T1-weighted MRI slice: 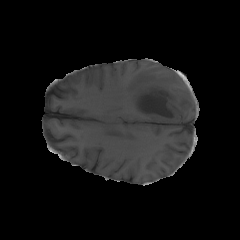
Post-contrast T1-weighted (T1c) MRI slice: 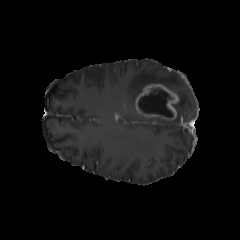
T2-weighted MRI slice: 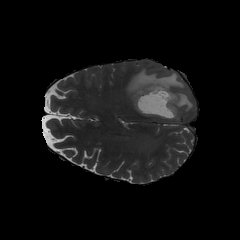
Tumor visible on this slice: yes